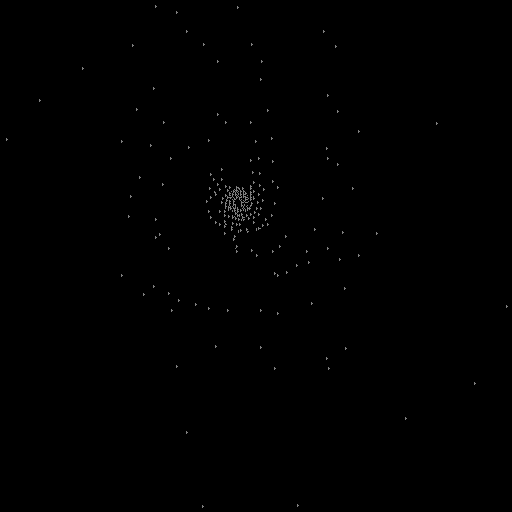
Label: supernova